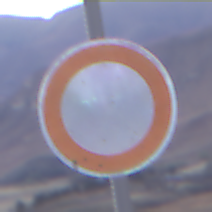
Verkehrszeichen: VerbotFahrzeugeAllerArt
Umgebung: Outdoor, Nature
Tageszeit: Dusk
Wetter: Clear
Licht: Natural
Jahreszeit: NotSpecified
Kontrast: LowContrast